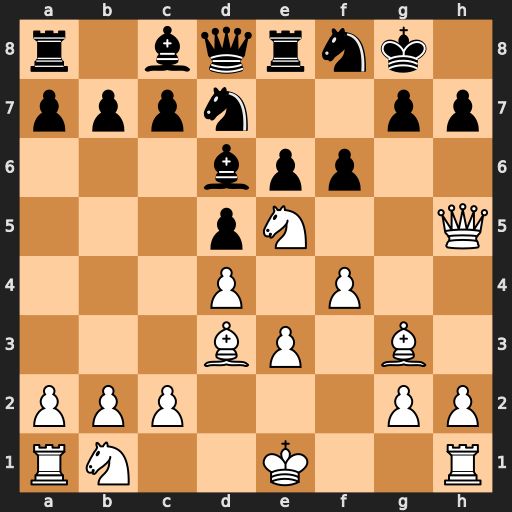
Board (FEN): r1bqrnk1/pppn2pp/3bpp2/3pN2Q/3P1P2/3BP1B1/PPP3PP/RN2K2R
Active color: w
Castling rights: KQ
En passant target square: -
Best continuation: Bxh7+ Nxh7 Qf7+ Kh8 Ng6#